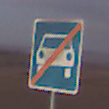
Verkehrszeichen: EndeKraftfahrstrasse
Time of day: SunriseSunset
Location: Outdoor (Nature)
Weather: PartlyCloudy
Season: NotSpecified
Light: Natural